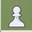
Piece: wP